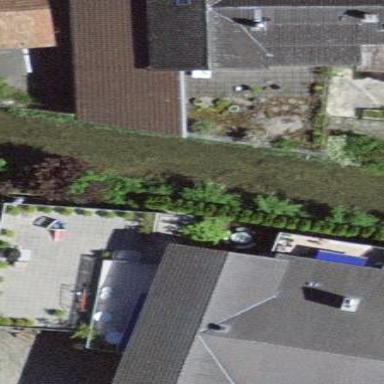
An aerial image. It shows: Garage building.